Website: apple
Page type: customer-info-address
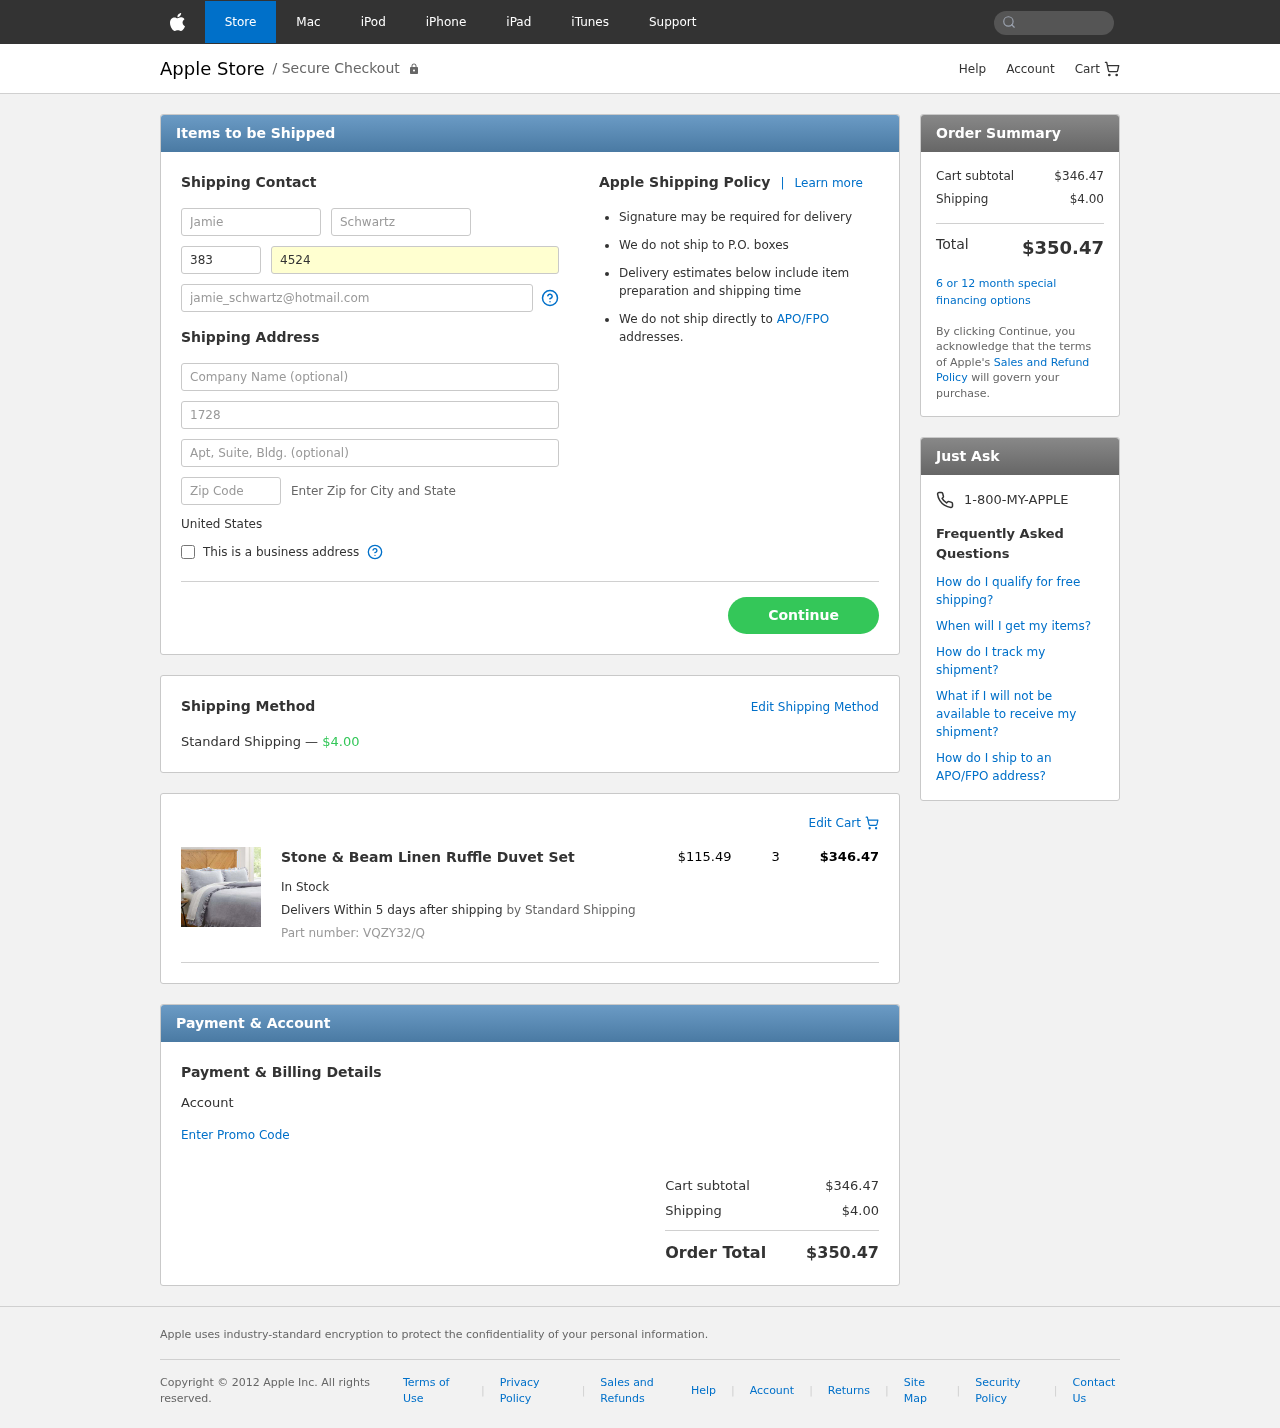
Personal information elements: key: PII_COUNTRY
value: United States
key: PII_FIRSTNAME
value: Jamie
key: PII_LASTNAME
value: Schwartz
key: PII_PHONE_AREA
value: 383
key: PII_PHONE_LINE
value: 4524
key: PII_EMAIL
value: jamie_schwartz@hotmail.com
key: PII_STREET
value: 1728 Benton Corner
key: PII_POSTCODE
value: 57332
Product elements: key: PRODUCT1_NAME
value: Stone & Beam Linen Ruffle Duvet Set
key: PRODUCT1_PRICE
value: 115.49
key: PRODUCT1_QUANTITY
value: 3
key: PRODUCT1_SKU
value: VQZY32/Q
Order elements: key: ORDER_SHIPPING_COST
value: $4.00
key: ORDER_ITEM_TOTAL
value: $346.47
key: ORDER_SUBTOTAL
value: $346.47
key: ORDER_TOTAL
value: $350.47